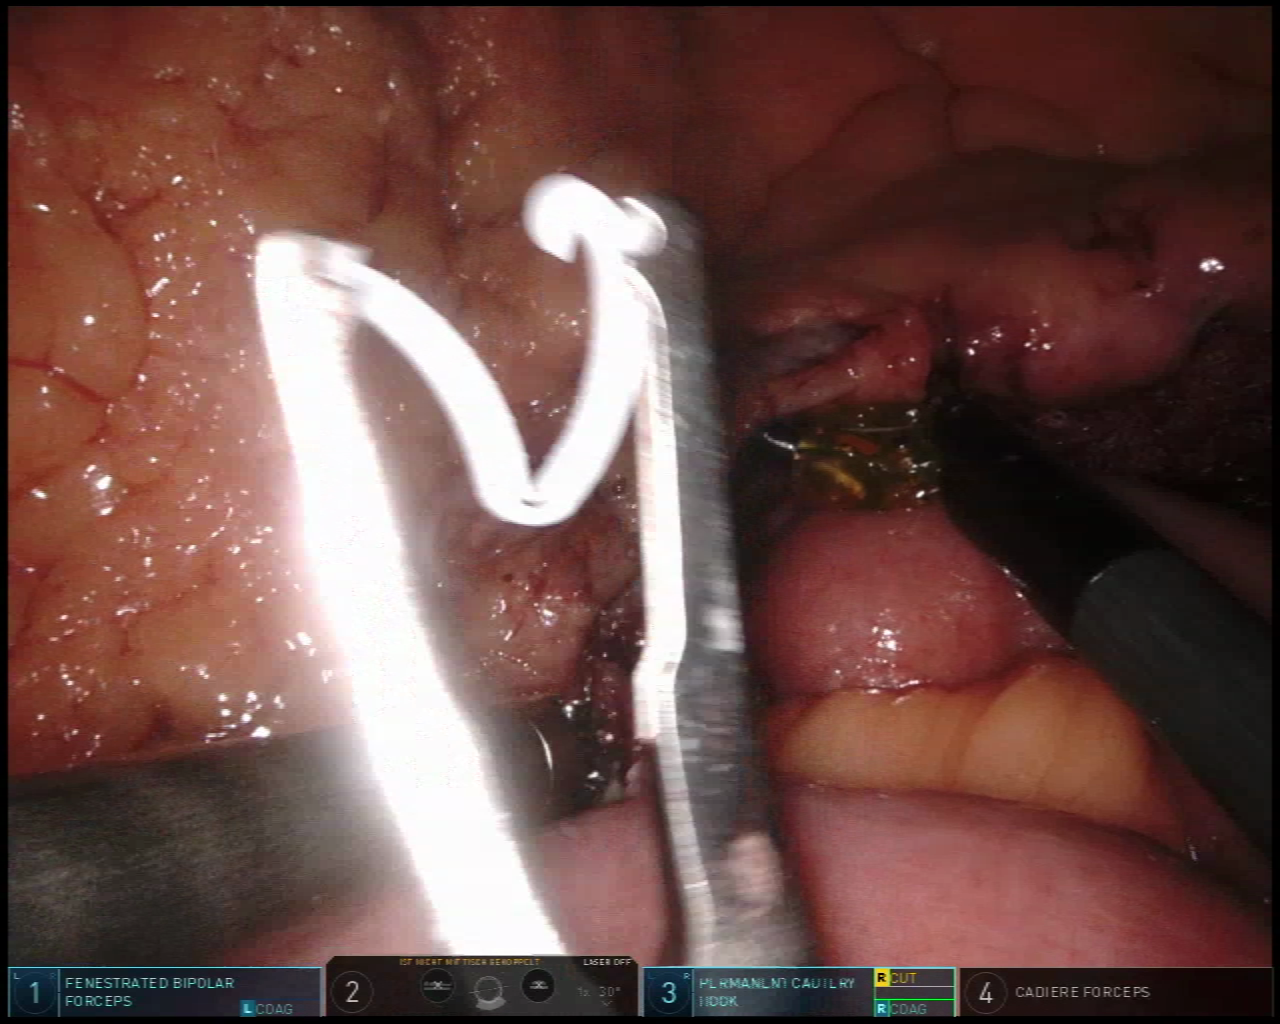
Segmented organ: intestinal_veins
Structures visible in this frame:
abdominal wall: no
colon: no
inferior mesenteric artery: no
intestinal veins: yes
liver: no
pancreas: no
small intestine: yes
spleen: no
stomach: no
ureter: no
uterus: no
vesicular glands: no